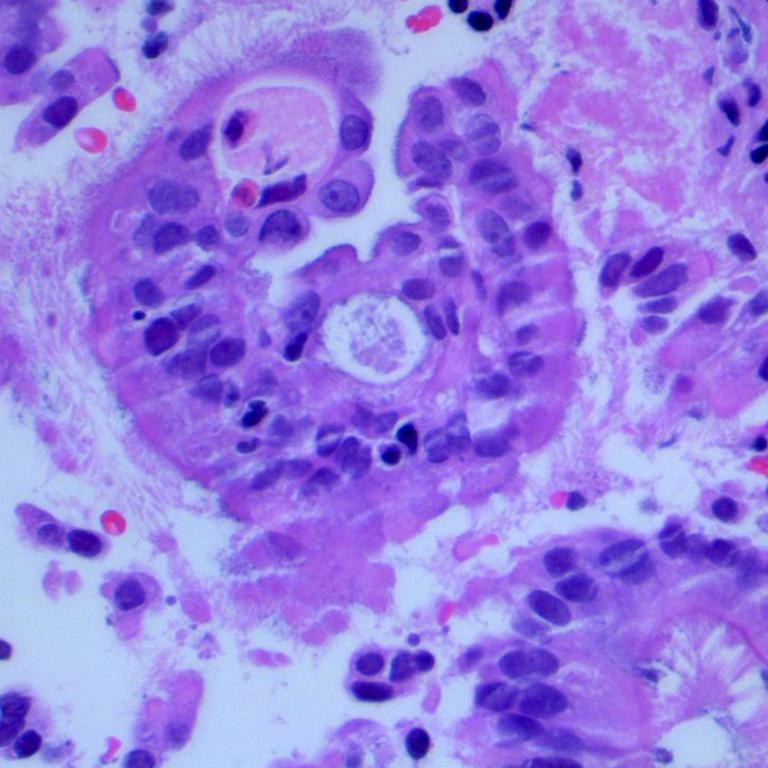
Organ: lung
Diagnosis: adenocarcinomas